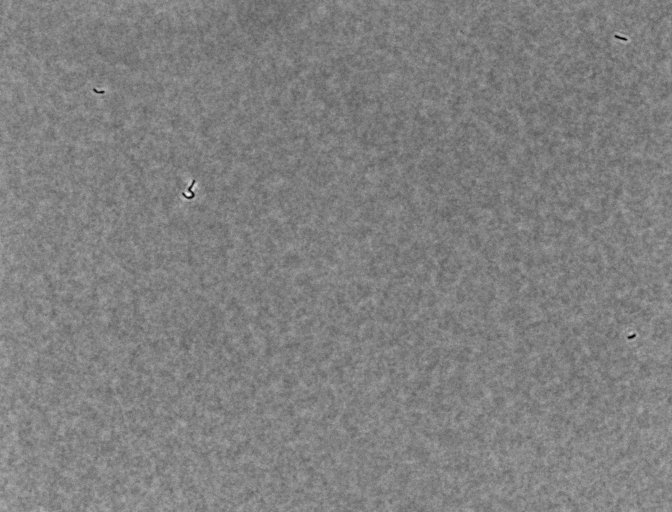
various_fewshot